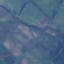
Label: Pasture